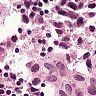
Metastatic tissue present: yes